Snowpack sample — Loveland Pass, Silver Plume, Colorado, USA (2/11/26, 12:00 PM MST)
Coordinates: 39.663, -105.886
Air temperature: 35 °F
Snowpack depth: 82 cm
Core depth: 30 cm
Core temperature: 28.4 °F
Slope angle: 13°, slope face: 12°
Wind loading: high
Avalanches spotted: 1
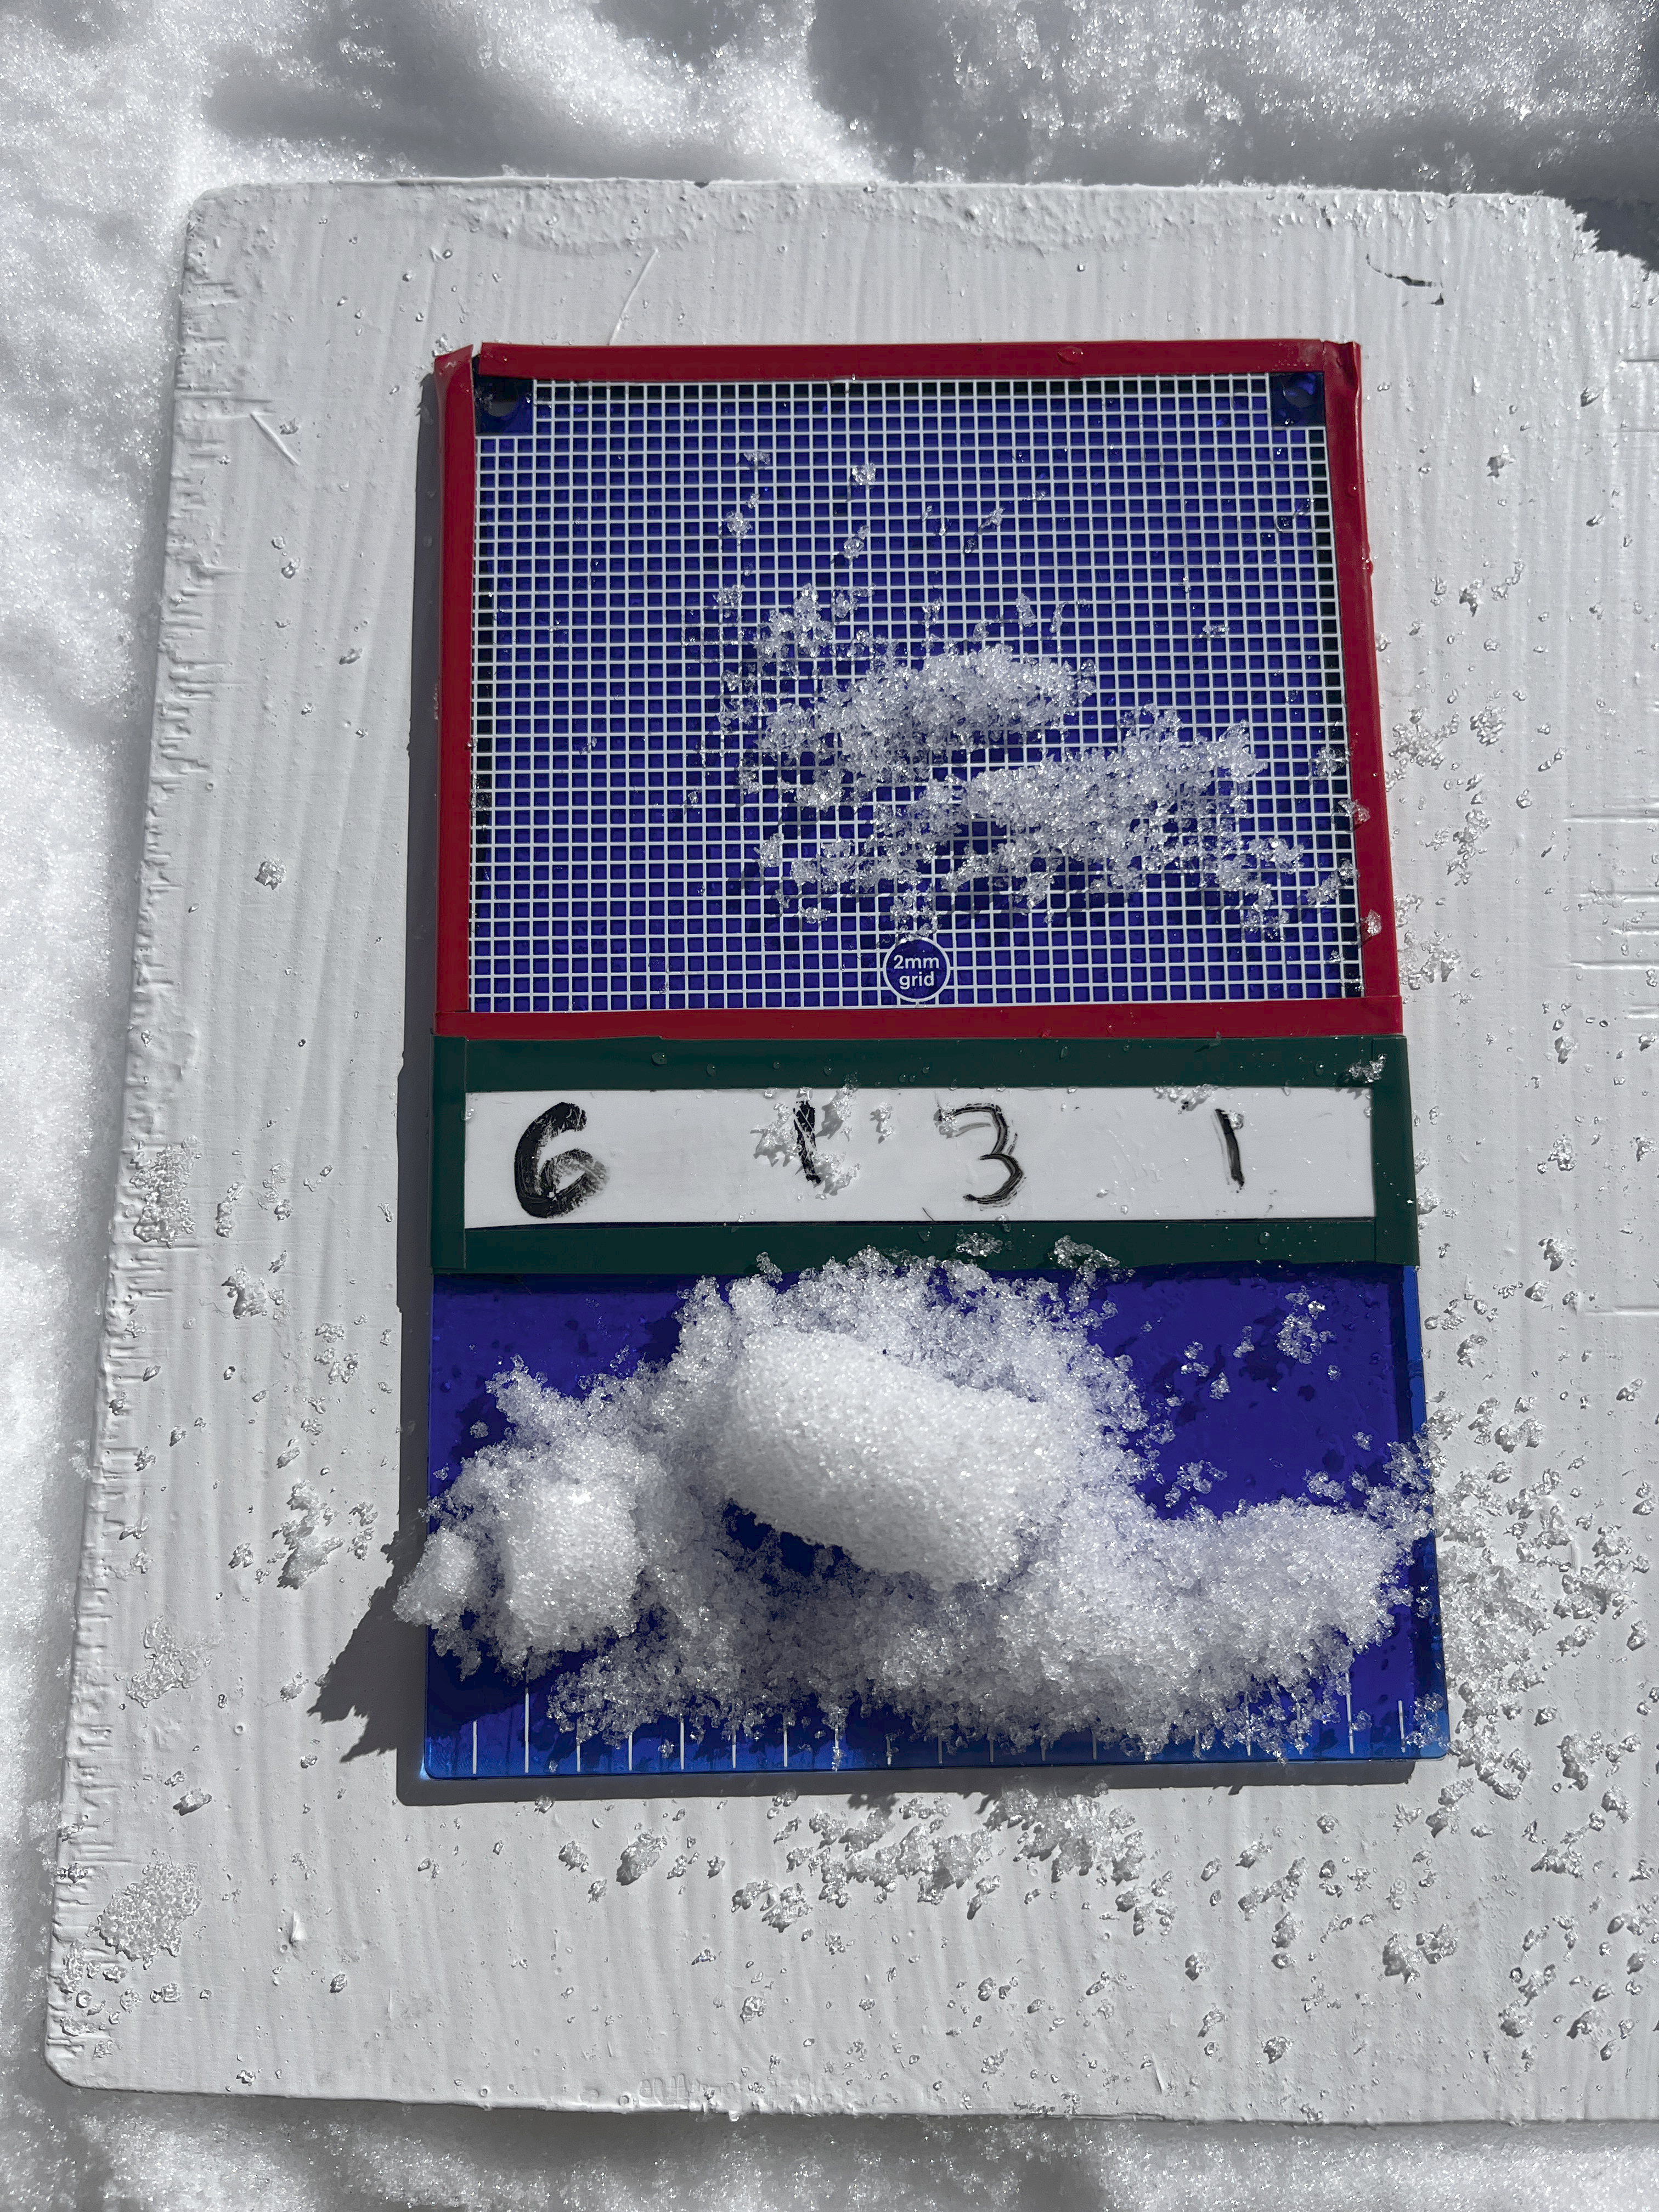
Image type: crystal_card
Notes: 1 small avalanche spotted on the north side of the bowl, lots of wind loading